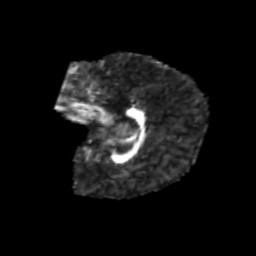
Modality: FA
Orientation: sagittal
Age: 6
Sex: male
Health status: healthy